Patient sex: M
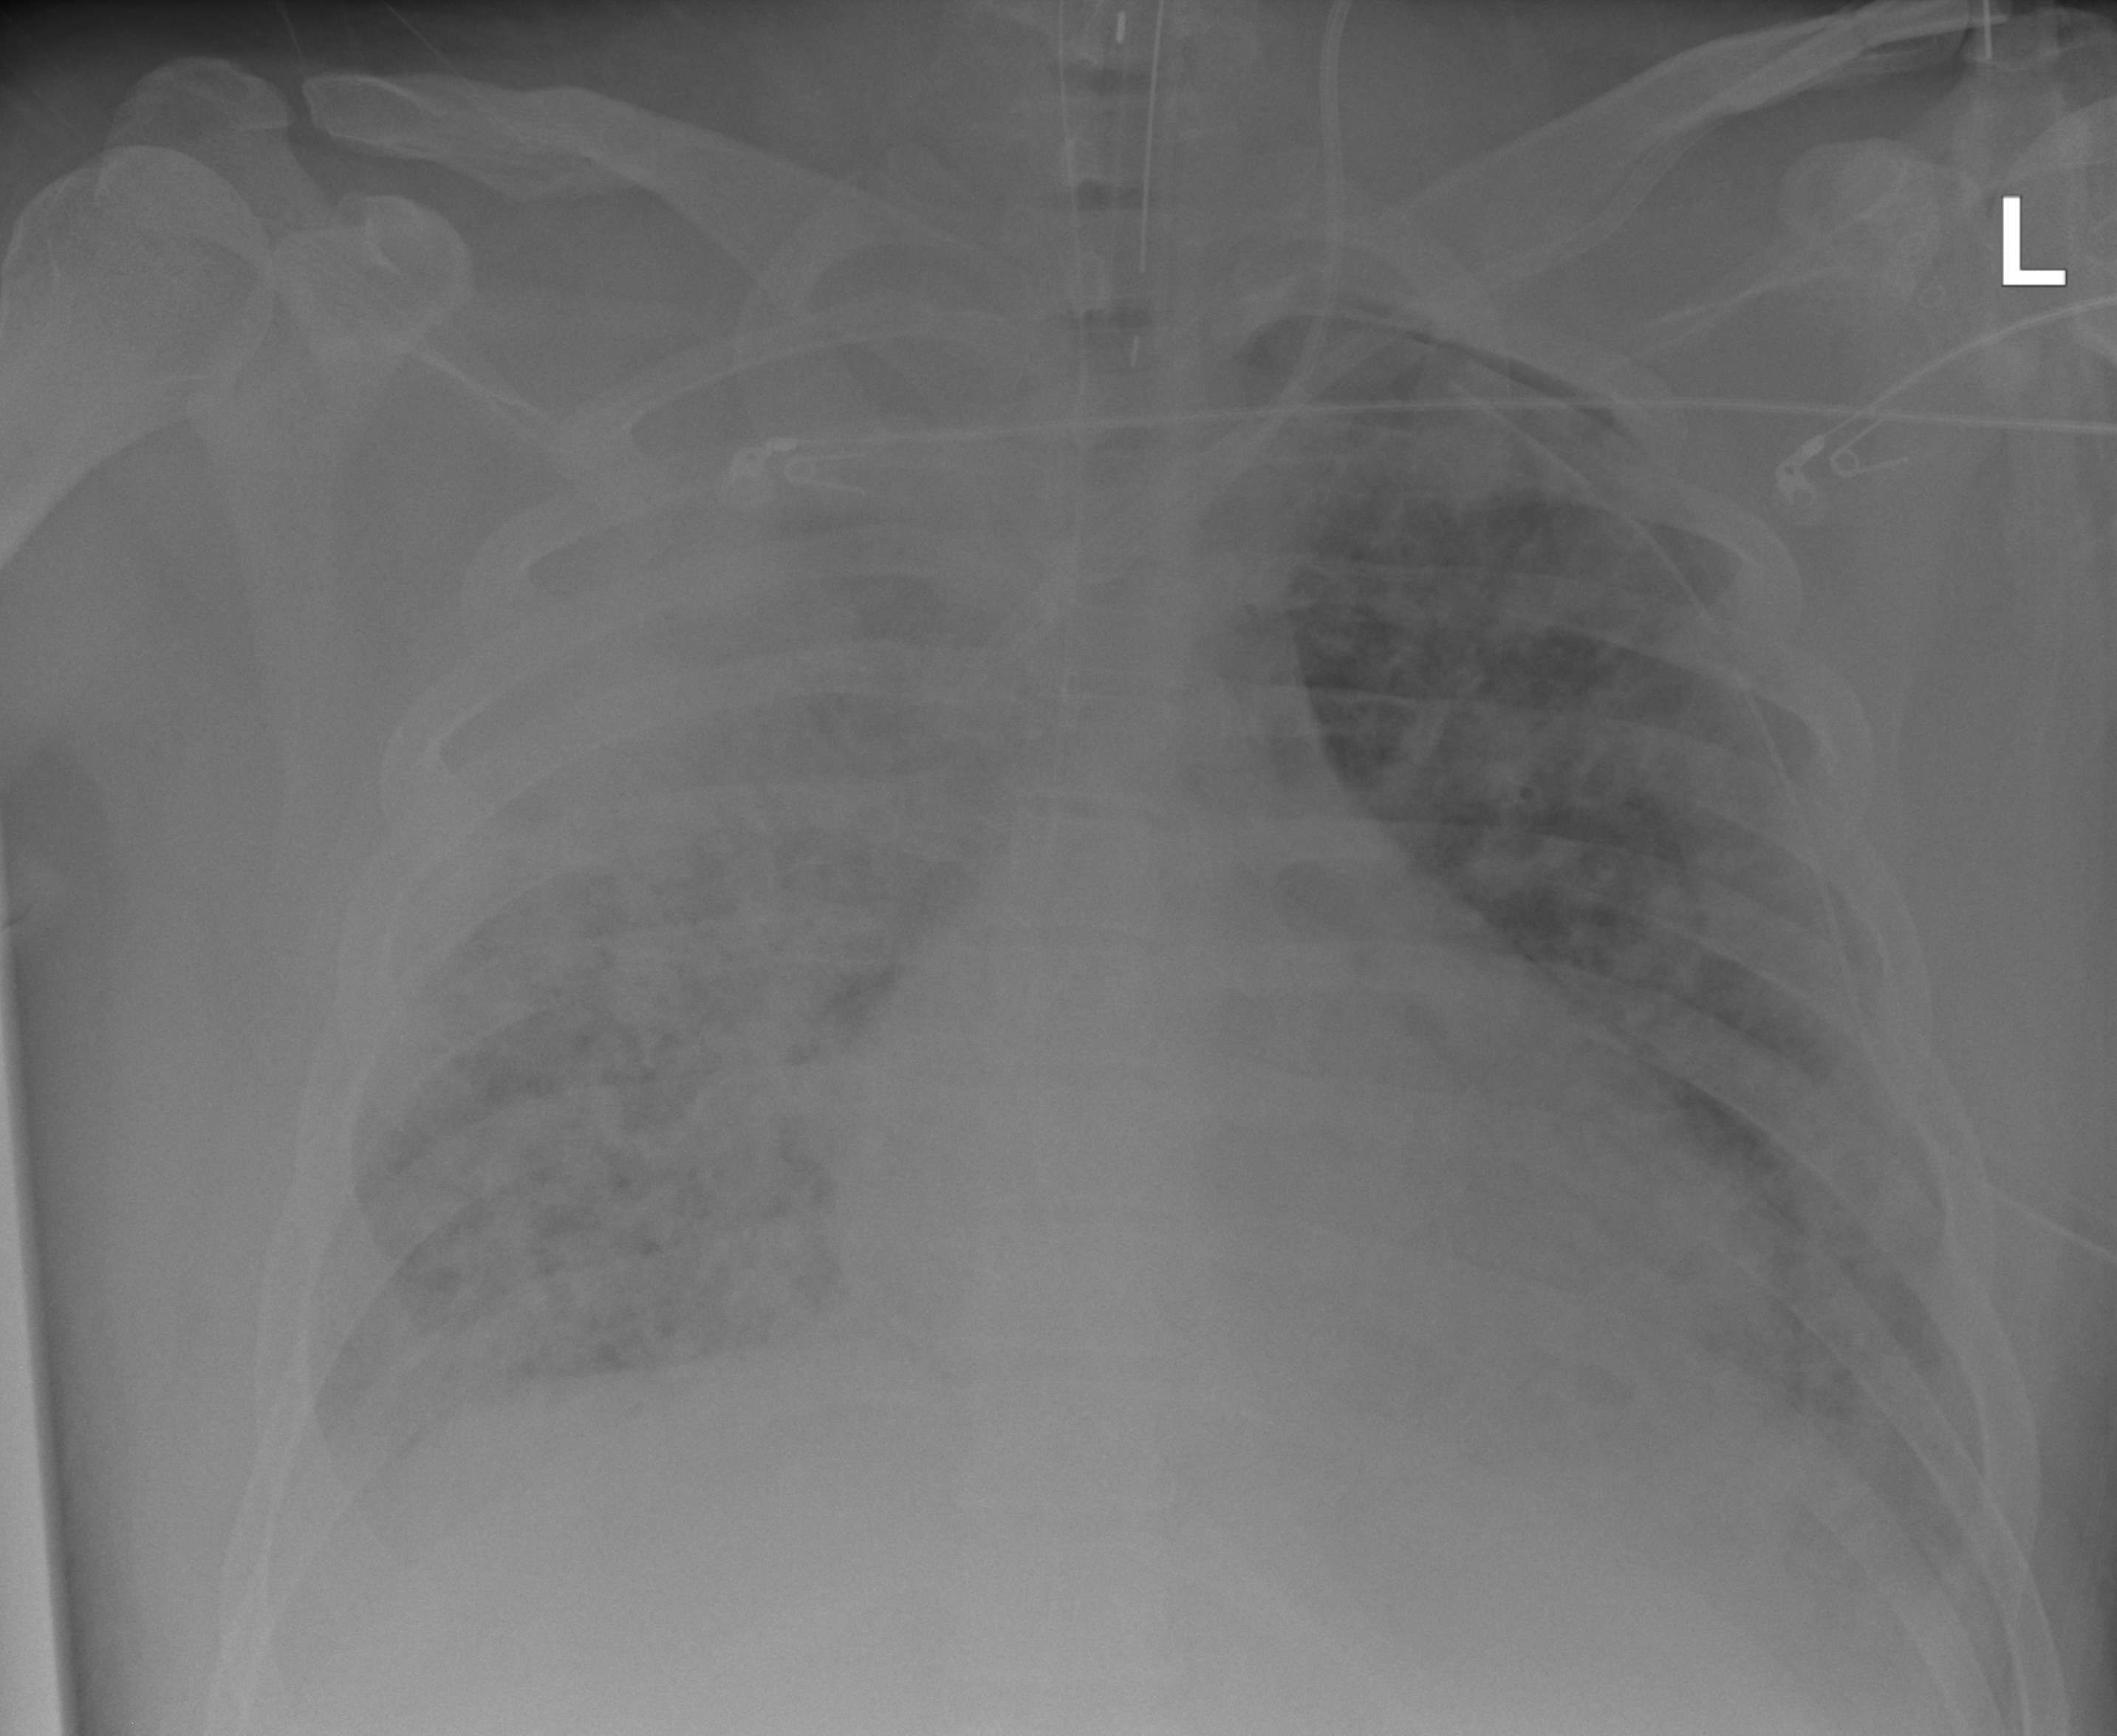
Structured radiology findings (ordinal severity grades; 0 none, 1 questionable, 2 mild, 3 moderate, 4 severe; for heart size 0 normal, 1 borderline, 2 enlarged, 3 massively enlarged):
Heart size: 2
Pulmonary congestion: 2
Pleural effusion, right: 2
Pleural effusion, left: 2
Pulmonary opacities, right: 4
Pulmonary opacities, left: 3
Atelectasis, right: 4
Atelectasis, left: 4